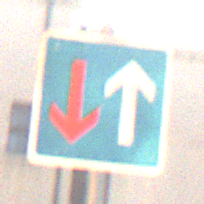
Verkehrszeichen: VorrangVorGegenverkehr
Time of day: MorningAfternoon
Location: Outdoor (Urban)
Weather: Clear
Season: NotSpecified
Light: Natural